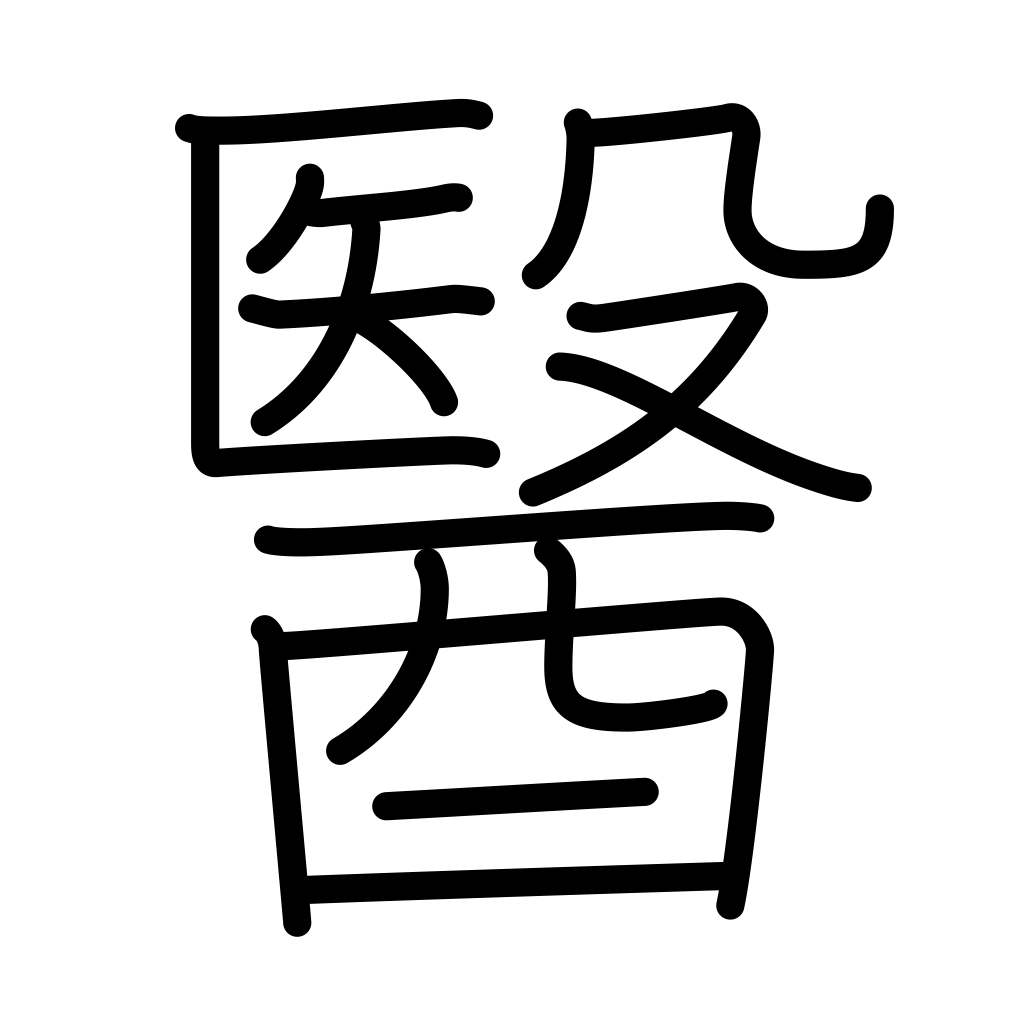
Meaning: medicine